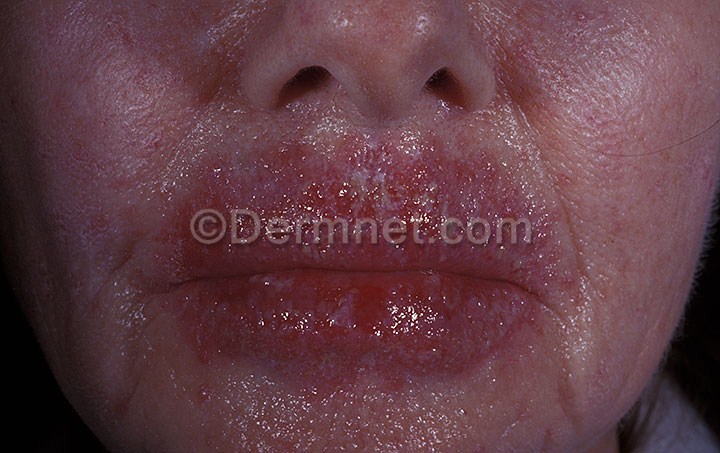
Disease: Tinea Ringworm Candidiasis and other Fungal Infections